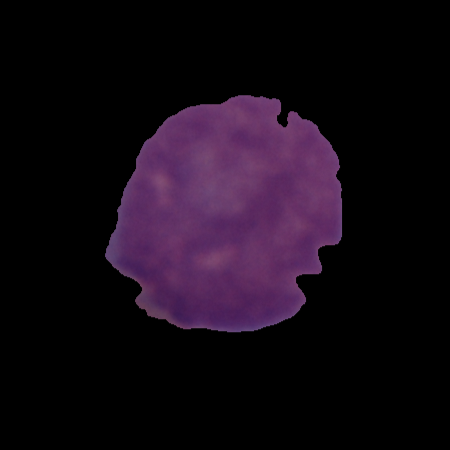
Label: cancer